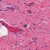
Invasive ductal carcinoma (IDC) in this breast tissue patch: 0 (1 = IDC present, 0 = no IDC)